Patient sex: M
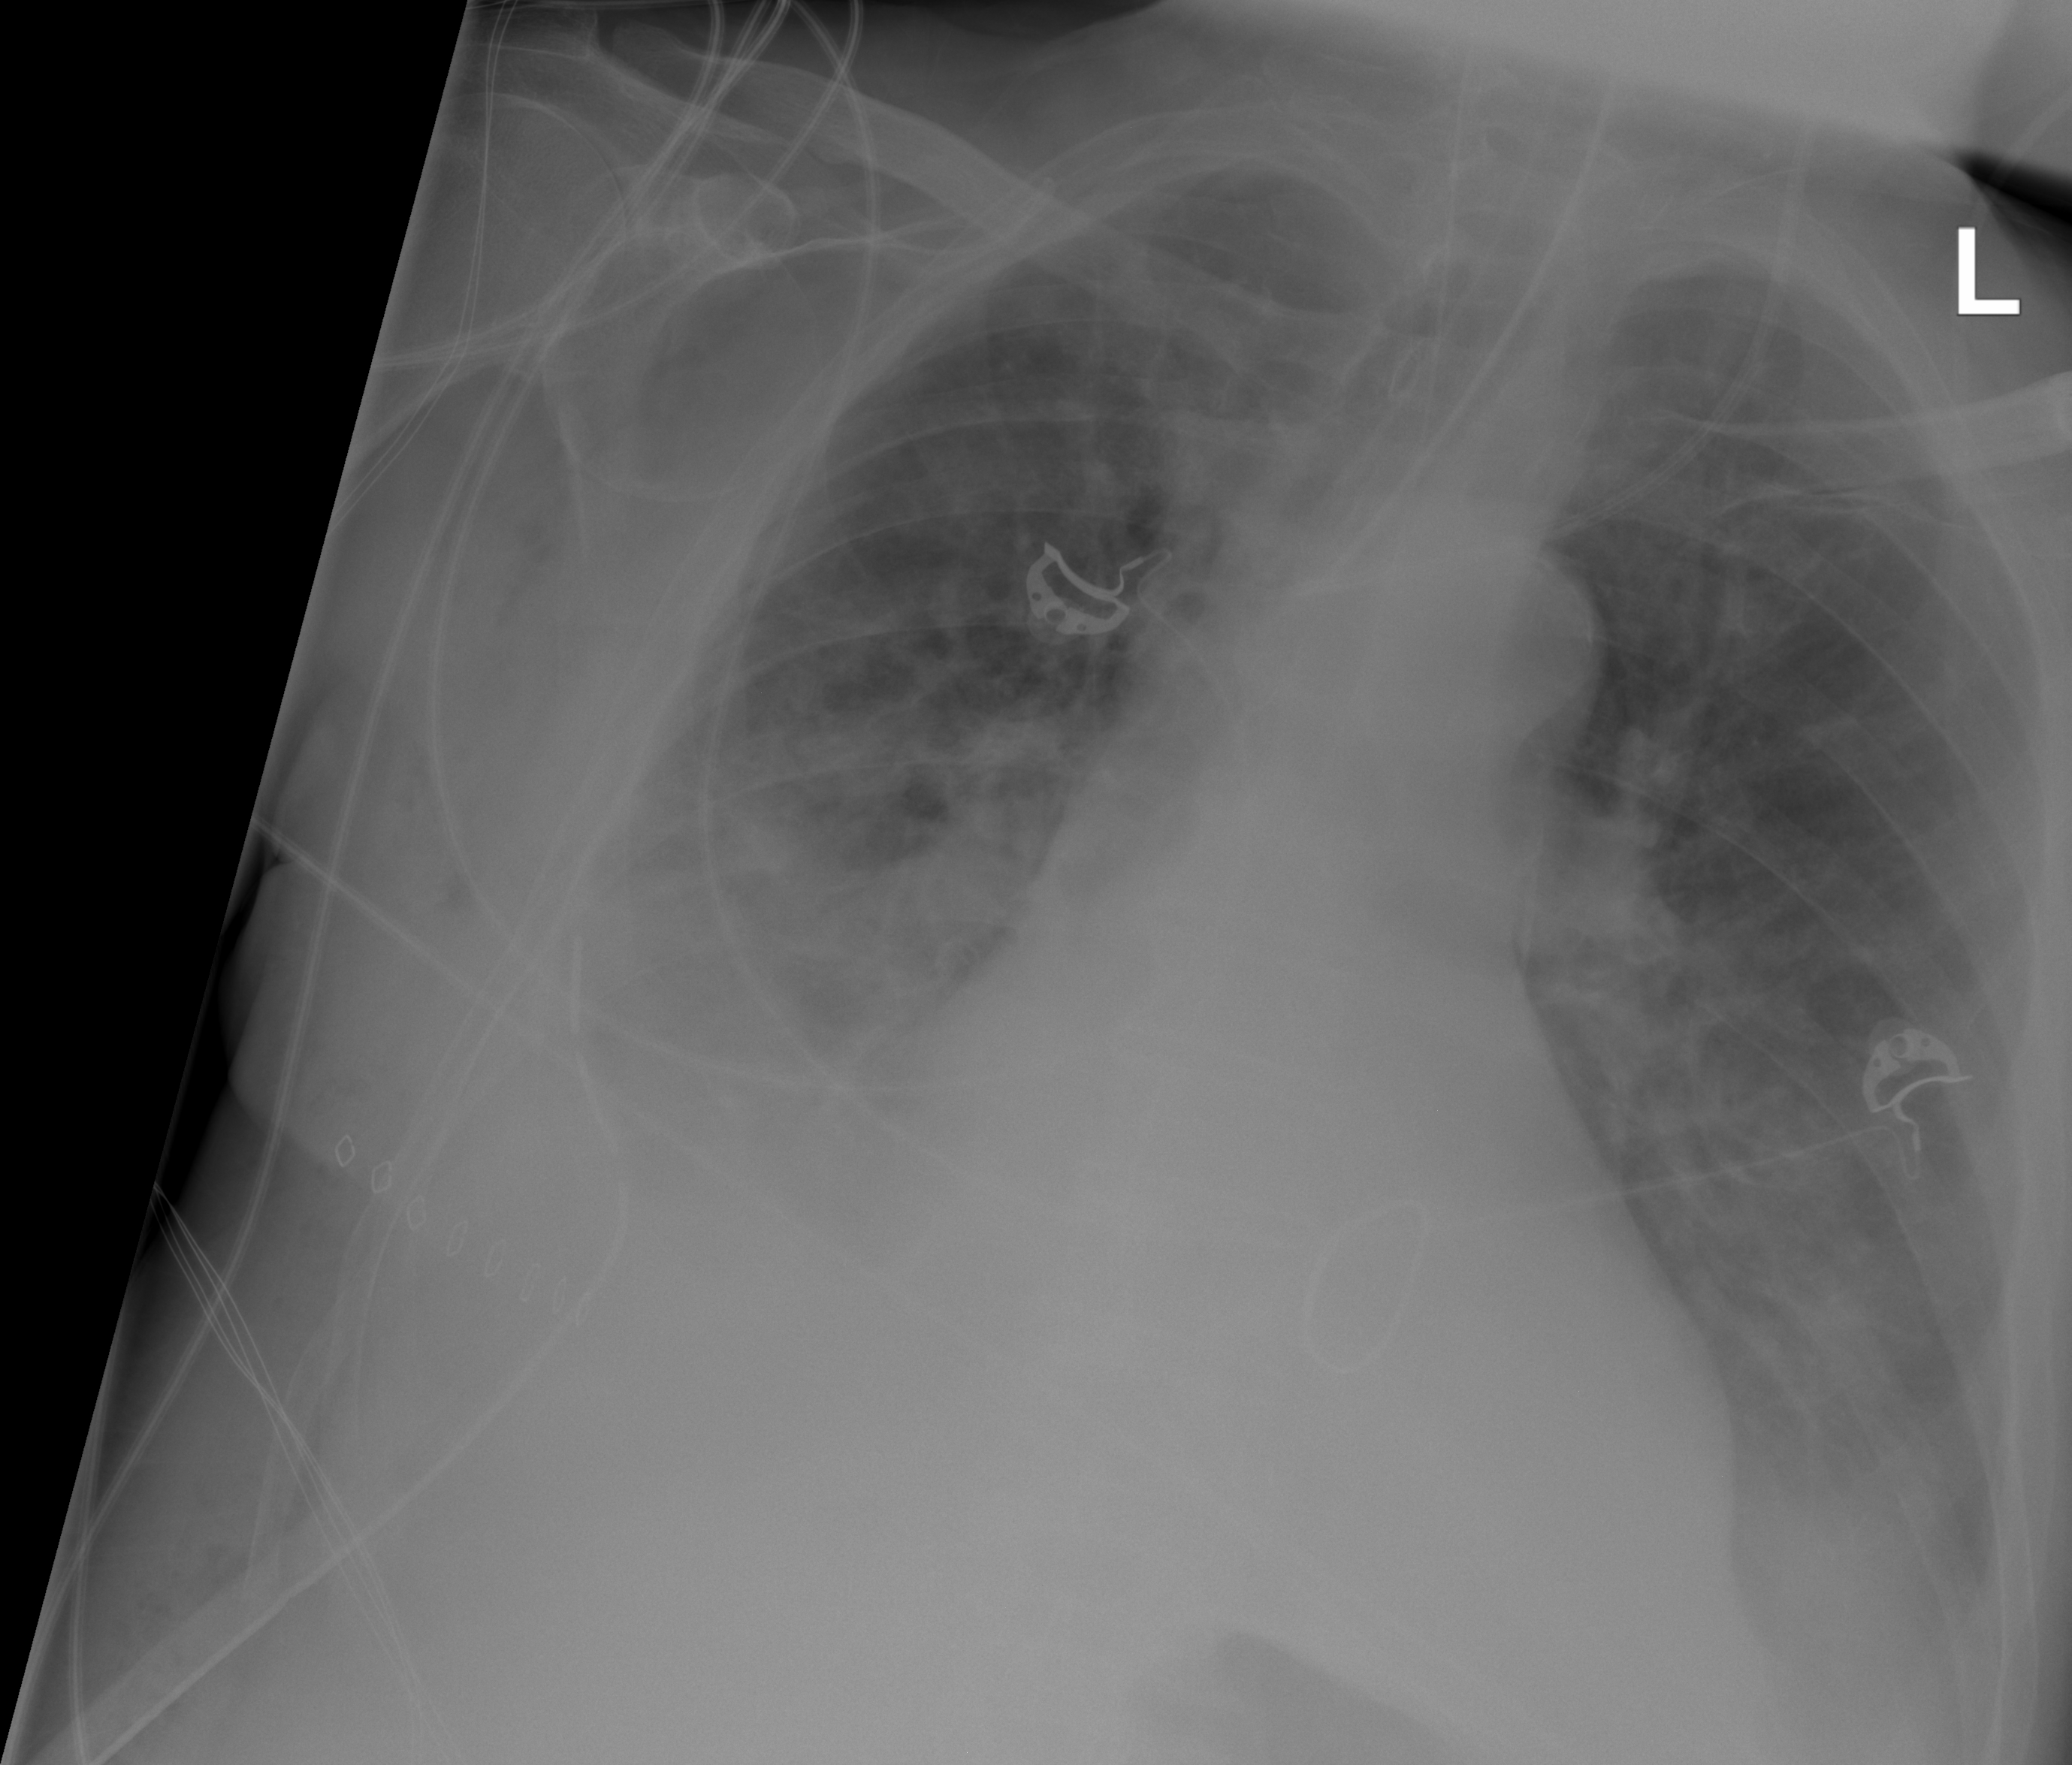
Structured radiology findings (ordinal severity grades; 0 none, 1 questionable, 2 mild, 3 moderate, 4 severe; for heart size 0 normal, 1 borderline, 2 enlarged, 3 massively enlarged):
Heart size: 0
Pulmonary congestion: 0
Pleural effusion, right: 3
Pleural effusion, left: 3
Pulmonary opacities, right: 2
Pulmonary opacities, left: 0
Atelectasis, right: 2
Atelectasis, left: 2